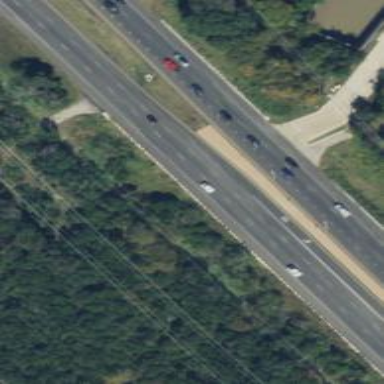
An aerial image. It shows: Asphalt trunk highway classified as expressway.